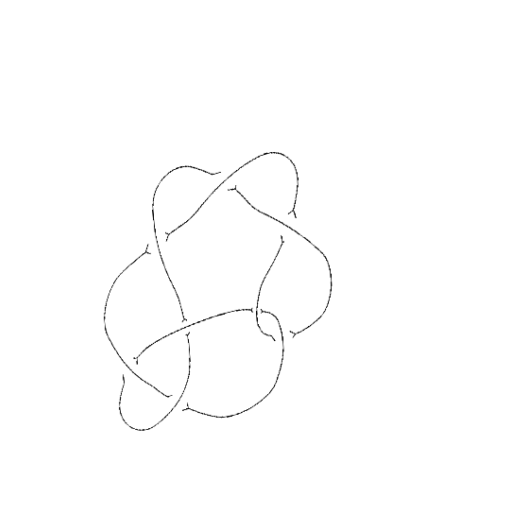
Crossing number: 8